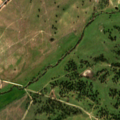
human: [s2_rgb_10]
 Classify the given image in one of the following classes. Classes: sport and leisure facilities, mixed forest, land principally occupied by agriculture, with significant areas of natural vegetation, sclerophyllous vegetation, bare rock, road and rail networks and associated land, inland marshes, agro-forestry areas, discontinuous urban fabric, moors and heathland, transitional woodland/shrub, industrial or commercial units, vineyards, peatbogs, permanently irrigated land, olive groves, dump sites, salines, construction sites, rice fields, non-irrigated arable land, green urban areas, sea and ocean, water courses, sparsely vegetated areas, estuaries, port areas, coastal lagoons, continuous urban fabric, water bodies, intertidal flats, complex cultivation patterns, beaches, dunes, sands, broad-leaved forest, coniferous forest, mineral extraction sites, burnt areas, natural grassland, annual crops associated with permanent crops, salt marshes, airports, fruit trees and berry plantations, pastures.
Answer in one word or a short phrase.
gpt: non-irrigated arable land, vineyards, annual crops associated with permanent crops, agro-forestry areas, natural grassland